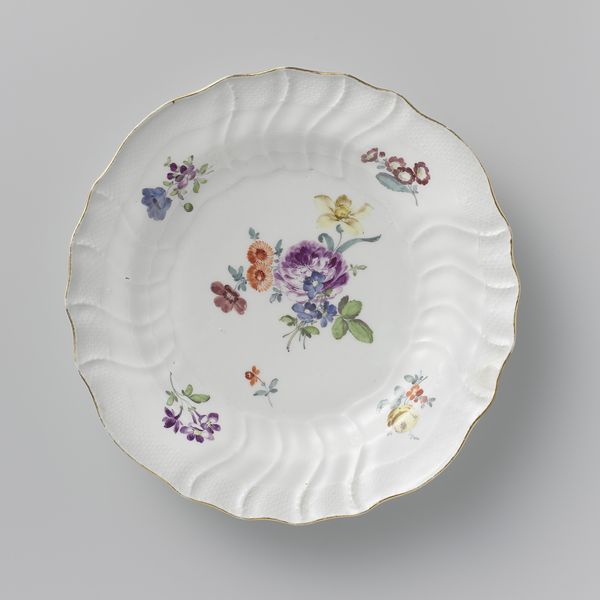
Titel: Bord, veelkleurig beschilderd met Deutsche Blumen, insekten en vruchten
Künstler: Meissener Porzellan Manufaktur
Standort: Amsterdam
Institution: Rijksmuseum
Schlagwörter: assiette, fleurs, porcelaine, peinture, doré, décoratif